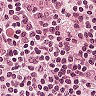
Metastatic tissue present: no